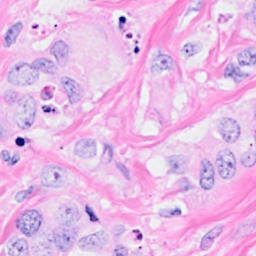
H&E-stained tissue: Breast